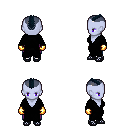
a pixel art fantasy rpg character, female body template, dark elf, purple skin, black robe, magenta pants, raven short mohawk hairstyle, gold gloves, ghillies, four views (front, back, left, right), 2x2 character sprite sheet, small pixel art, hard edges, no anti-aliasing